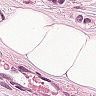
Metastatic tissue present: yes